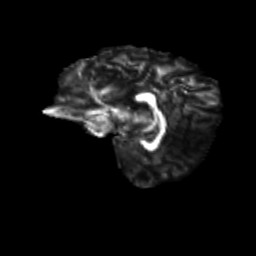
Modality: FA
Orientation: sagittal
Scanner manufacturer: siemens
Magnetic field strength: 3 T
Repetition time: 9.2 s
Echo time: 0.084 s